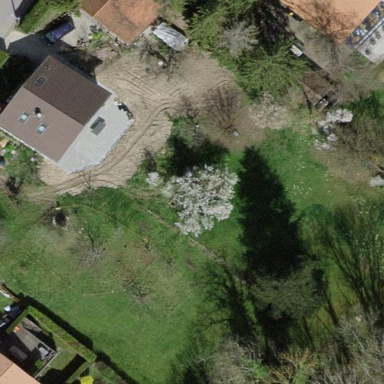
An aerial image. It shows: Garden surrounded by fence.